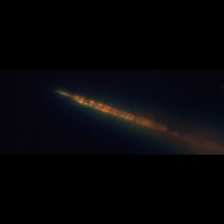
Taxon: Rhizosolenia_Proboscia
Group: Diatoms